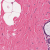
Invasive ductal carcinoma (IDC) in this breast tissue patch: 0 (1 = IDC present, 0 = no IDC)